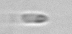
Label: flagellate_morphotype3